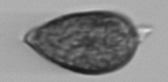
Label: Prorocentrum_micans